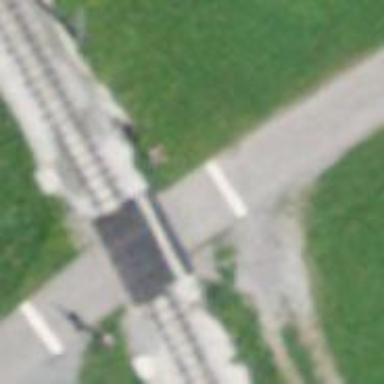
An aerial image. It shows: Railway level crossing.